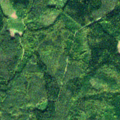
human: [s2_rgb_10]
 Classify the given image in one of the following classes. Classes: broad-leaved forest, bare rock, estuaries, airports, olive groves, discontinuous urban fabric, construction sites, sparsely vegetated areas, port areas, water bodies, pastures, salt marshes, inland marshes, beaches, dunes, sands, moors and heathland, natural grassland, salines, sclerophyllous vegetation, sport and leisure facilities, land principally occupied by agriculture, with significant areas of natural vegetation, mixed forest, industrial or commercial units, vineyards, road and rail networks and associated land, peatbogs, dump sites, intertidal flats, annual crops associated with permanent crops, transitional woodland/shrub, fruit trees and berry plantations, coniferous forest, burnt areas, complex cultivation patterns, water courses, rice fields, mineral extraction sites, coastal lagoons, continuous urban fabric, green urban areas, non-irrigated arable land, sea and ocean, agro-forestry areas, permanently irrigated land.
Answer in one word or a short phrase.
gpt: coniferous forest, mixed forest